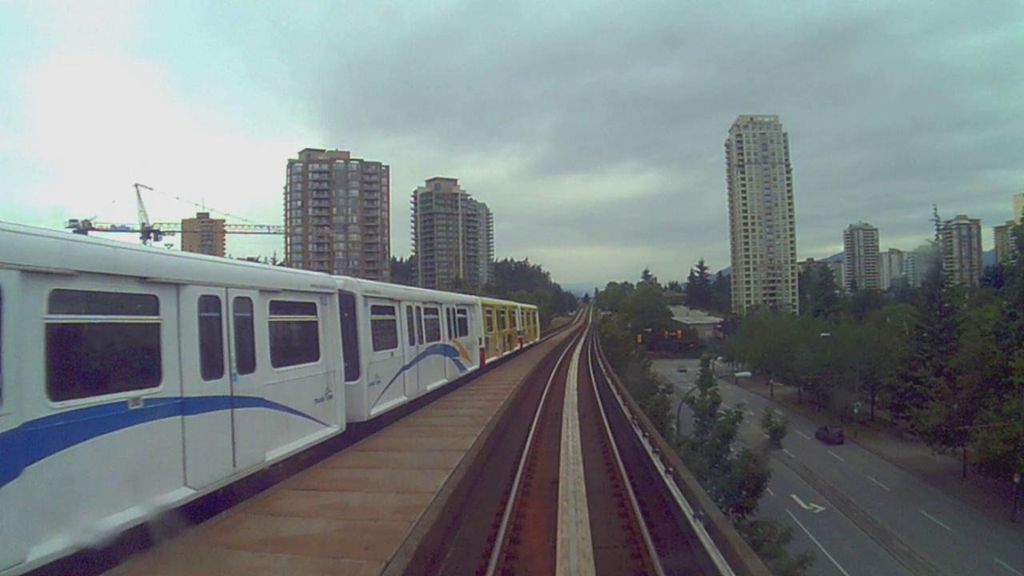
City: vancouver